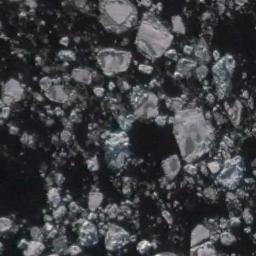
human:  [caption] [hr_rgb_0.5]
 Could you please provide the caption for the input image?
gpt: A lot of small pieces of sea ice of different thickness float in the deep blue sea .

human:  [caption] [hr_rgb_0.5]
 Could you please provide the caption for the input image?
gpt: Sea ice is surrounded by water .

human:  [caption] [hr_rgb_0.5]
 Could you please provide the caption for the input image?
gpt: Countless ice cubes of various sizes are connected into a loose, Large piece floating on the blue sea .

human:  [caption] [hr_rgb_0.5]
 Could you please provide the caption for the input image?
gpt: There are many ice on the black sea .

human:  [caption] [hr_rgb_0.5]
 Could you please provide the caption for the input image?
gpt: There are many pieces of sea ice .